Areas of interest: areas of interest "Park and greenspace"
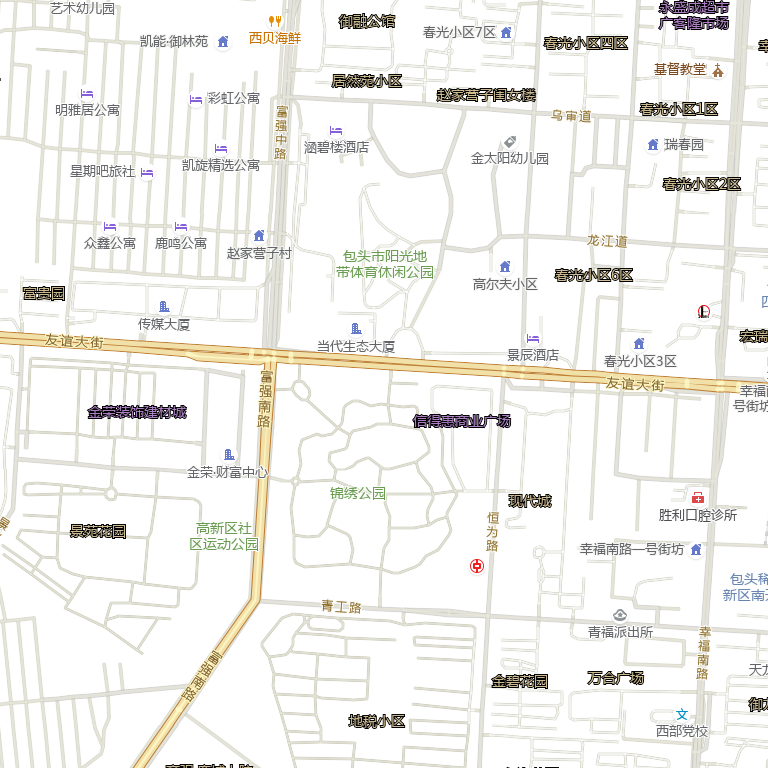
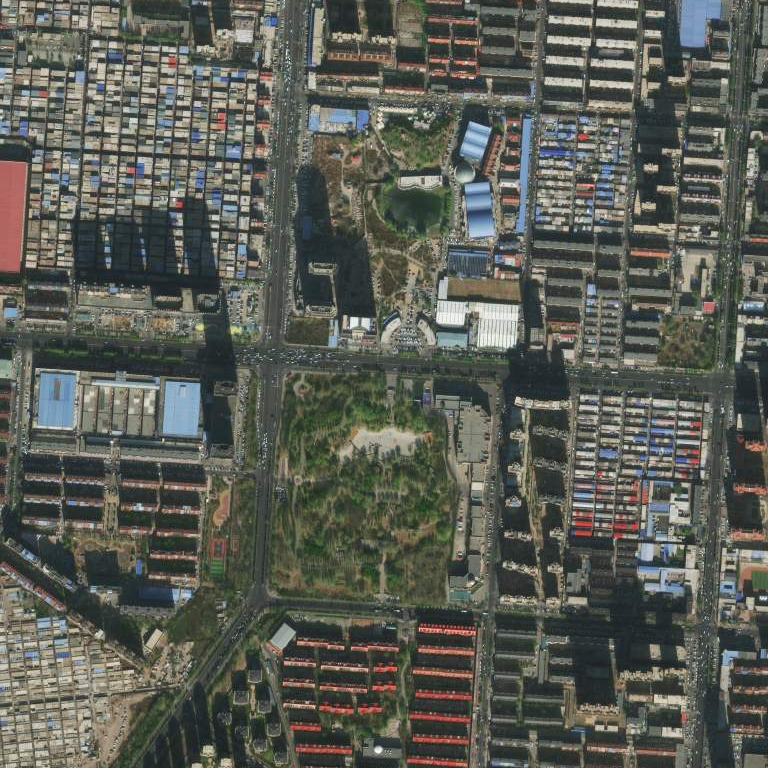